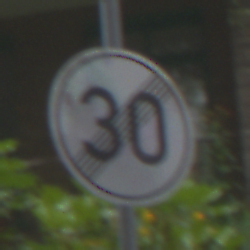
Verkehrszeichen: EndeGeschwindigkeit30
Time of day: MorningAfternoon
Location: Outdoor (Urban)
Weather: Overcast
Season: NotSpecified
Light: Natural